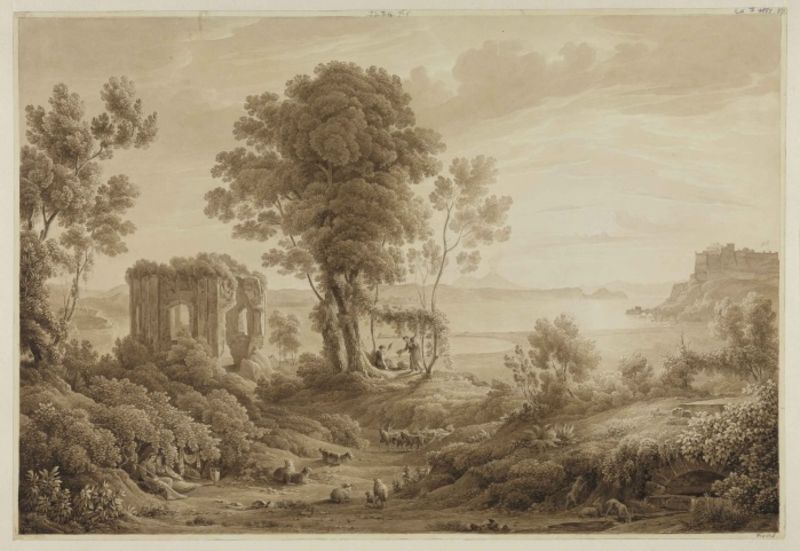
Titel: Blick auf den Vesuv und das Kastell von Bajae
Künstler: Carl Ludwig Frommel
Standort: Karlsruhe
Institution: Staatliche Kunsthalle Karlsruhe
Schlagwörter: baum, berg, blätter, felsen, himmel, laub, mann, meer, schatten, wasser, weiß, wolken, aquarell, bäume, fluss, frauen, landschaft, menschen, ocker, see, sitzen, stadt, ufer, braun, fenster, frau, hell, hintergrund, licht, männer, schwarz, zeichnung, gras, haus, hund, park, schloss, tiere, weg, wiese, wolke, beige, stein, steine, bach, ebene, gräser, horizont, häuser, hügel, natur, vieh, weite, brücke, busch, büsche, gebüsch, kanal, kirche, sonne, sträucher, figur, paar, personen, blatt, höhle, tal, wald, hasen, küste, sommer, bogen, italien, berge, fels, dorf, mauer, grafik, graphik, nebel, herde, picknick, rast, sepia, rad, romantik, ruine, schaf, burg, kloster, idyll, bluemn, druck, radierung, stich, beschriftung, efeu, tree, landscape, water, tempel, garden, kupferstich, hohlweg, schafe, hirte, hirten, schaafe, schäfer, animals, schaft, ziege, rötel, laube, bridge, two people, ziegen, schaffe, schafherde, lorrain, tempelruine, sheep, archaisch, bushc, runine, uine, schafr, tunneleingang, hiert, garden of eden, denaturalisierung, nwolken, geb+sch, people in the distance